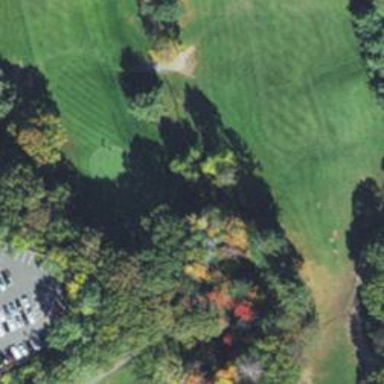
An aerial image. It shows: Footway that doubles as golf path.